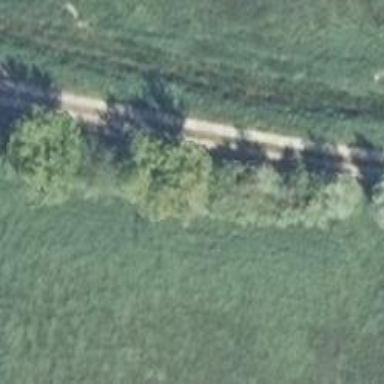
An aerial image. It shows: Track road with concrete lanes of grade1 quality.